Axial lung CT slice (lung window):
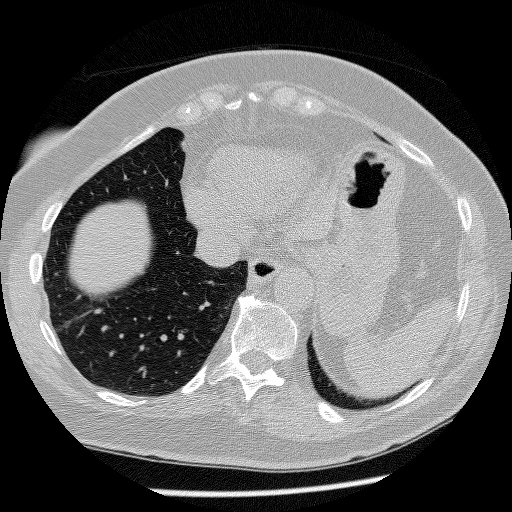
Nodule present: no